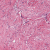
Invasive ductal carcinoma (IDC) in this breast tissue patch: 0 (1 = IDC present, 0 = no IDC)